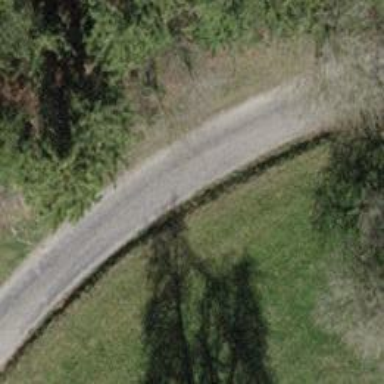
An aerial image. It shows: Unclassified road with asphalt surface.